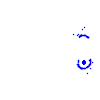
Particle: kaon